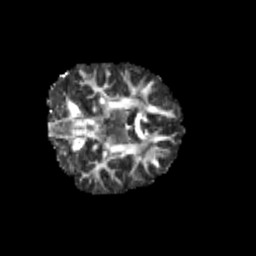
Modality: FA
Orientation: coronal
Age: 10
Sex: female
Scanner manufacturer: siemens
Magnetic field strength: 3 T
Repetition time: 3.8 s
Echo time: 0.07 s